Field crop: tomato
Growth stage: 2
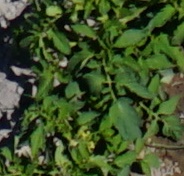
Species: tomato